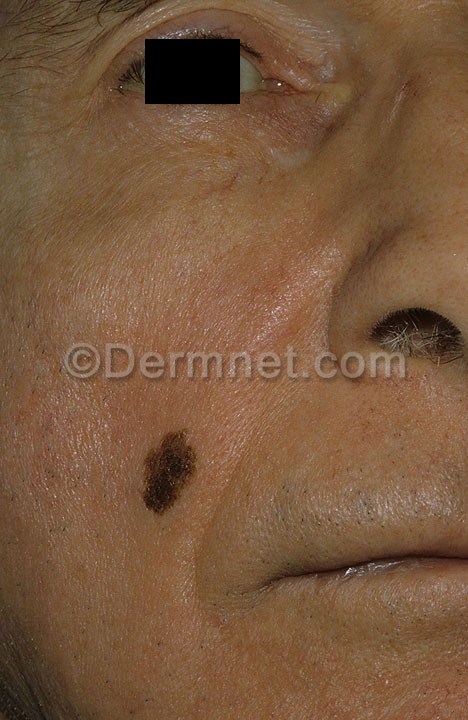
Disease: Melanoma Skin Cancer Nevi and Moles